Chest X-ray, PA view. Patient: 57 years old, sex F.
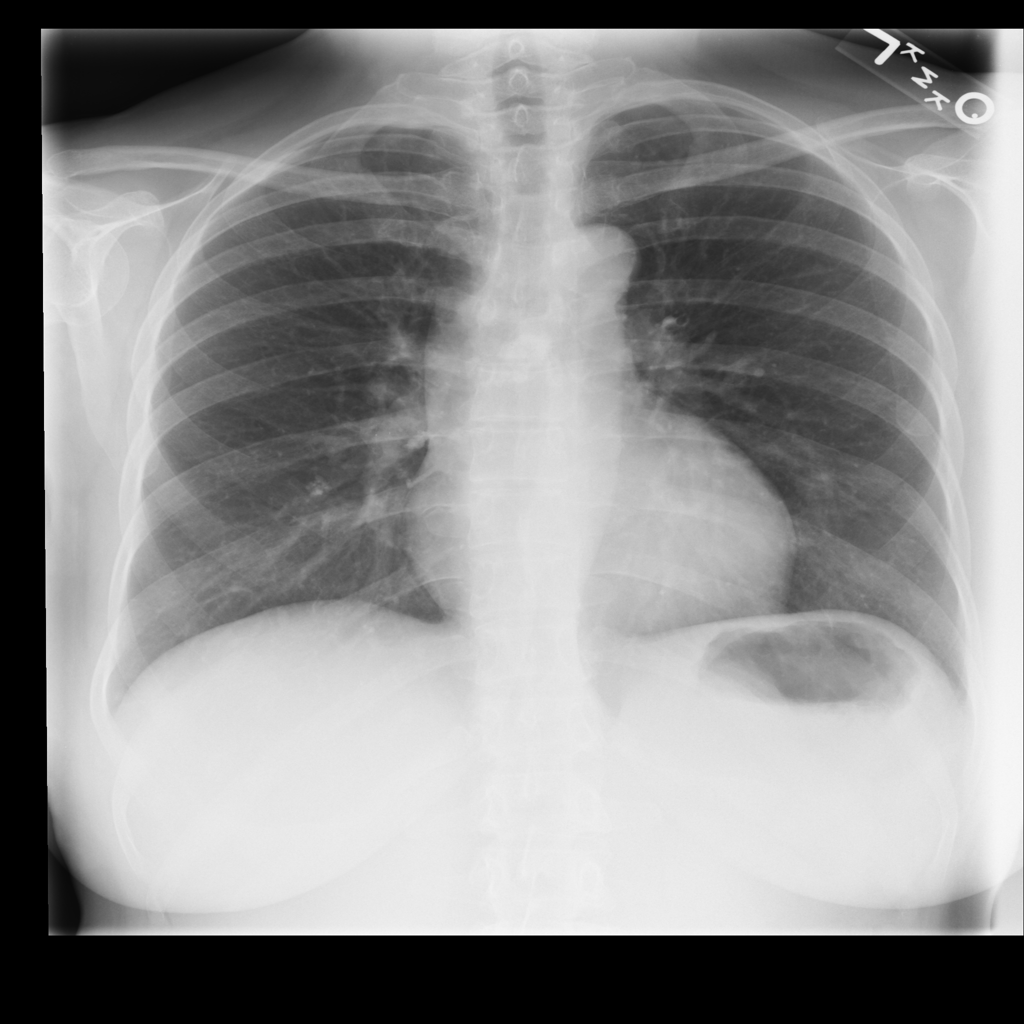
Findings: No Finding